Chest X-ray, PA view. Patient: 50 years old, sex M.
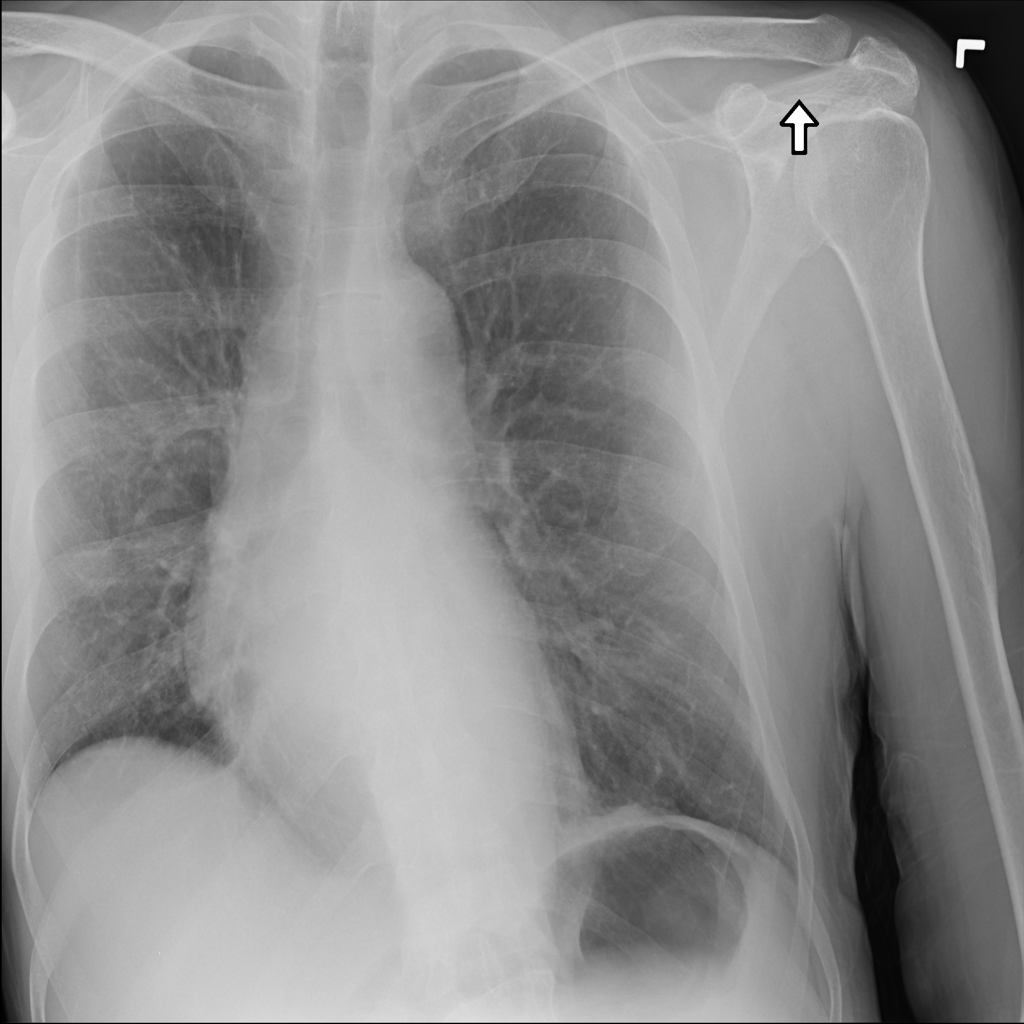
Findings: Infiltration